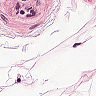
Metastatic tissue present: no